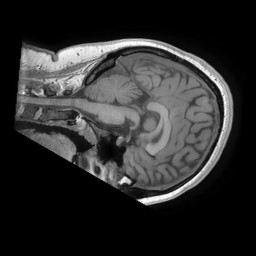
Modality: T1w
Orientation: sagittal
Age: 22
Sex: female
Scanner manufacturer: ge
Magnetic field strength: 3 T
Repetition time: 0.007264 s
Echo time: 0.002804 s